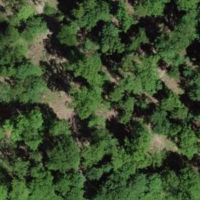
EUNIS habitat code: 41
Species observed at this site:
Corylus avellana
Fagus sylvatica